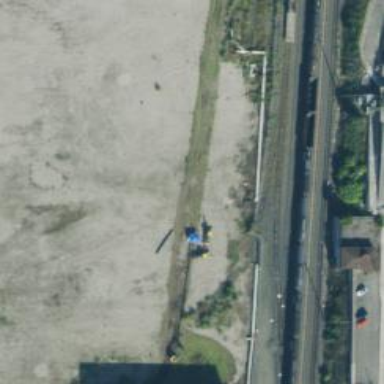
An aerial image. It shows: Abandoned railway.